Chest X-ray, PA view. Patient: 35 years old, sex F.
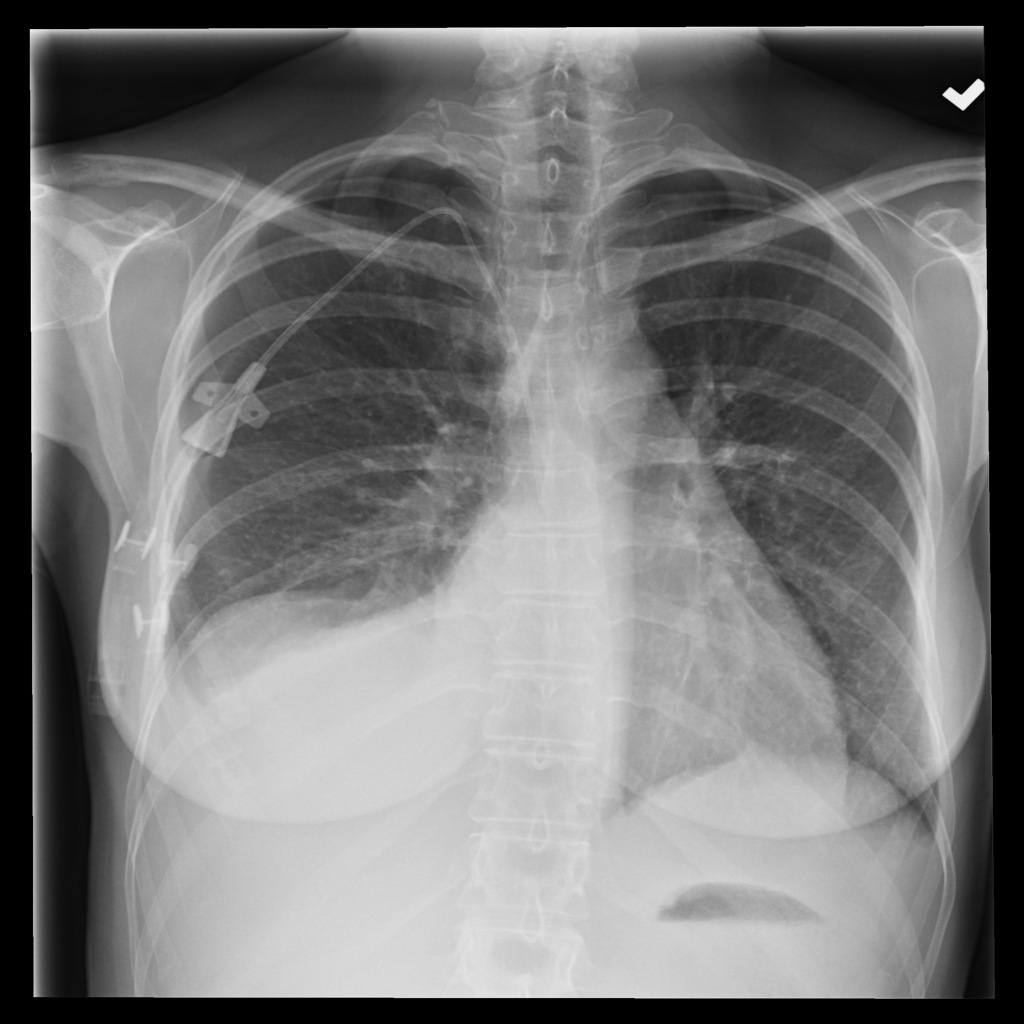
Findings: No Finding